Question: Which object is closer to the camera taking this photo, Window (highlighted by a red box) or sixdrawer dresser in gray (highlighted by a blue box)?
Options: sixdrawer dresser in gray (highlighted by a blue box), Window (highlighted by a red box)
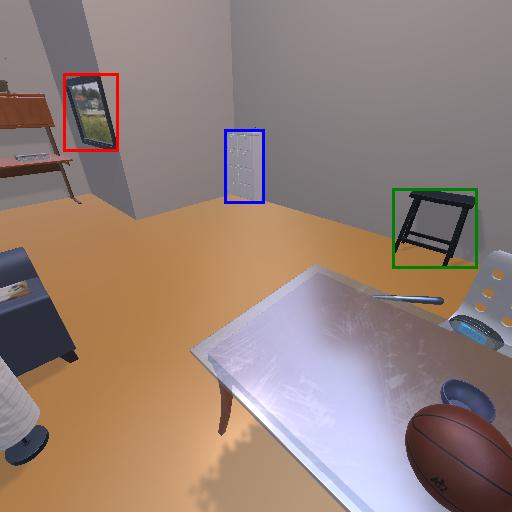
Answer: sixdrawer dresser in gray (highlighted by a blue box)